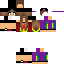
A female human skin with medium skin, wearing brown long hair dressed in a blue hoodie and black pants, featuring a closed mouth.